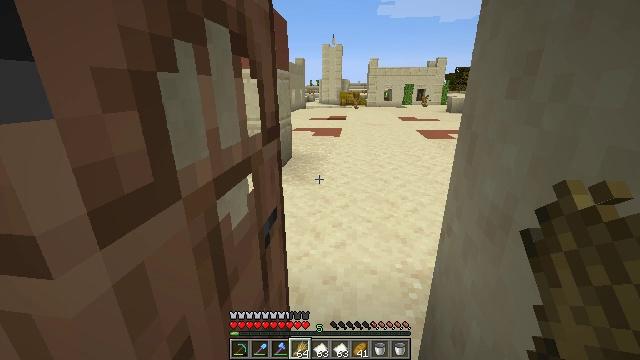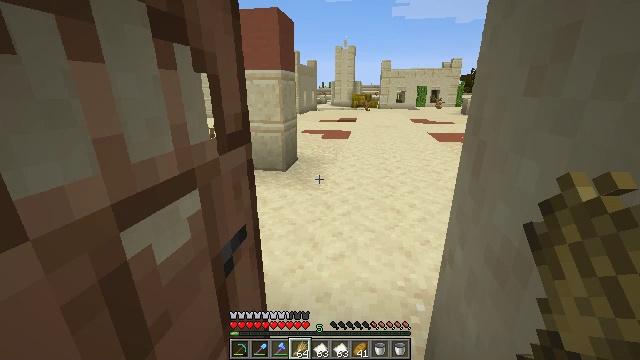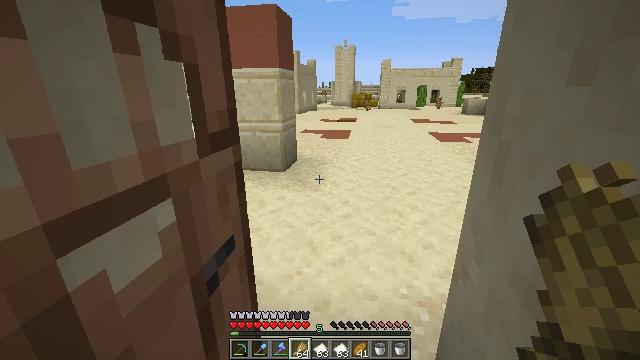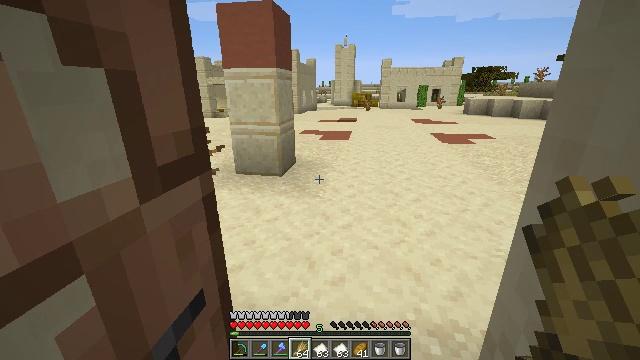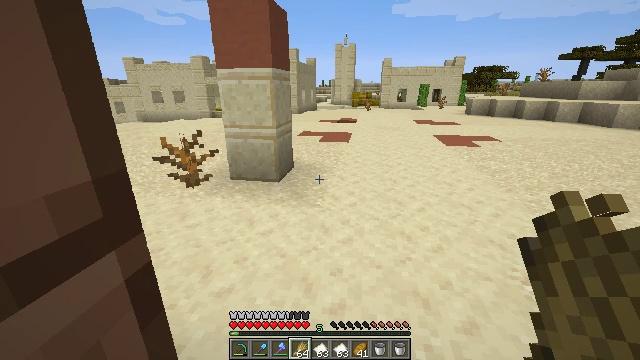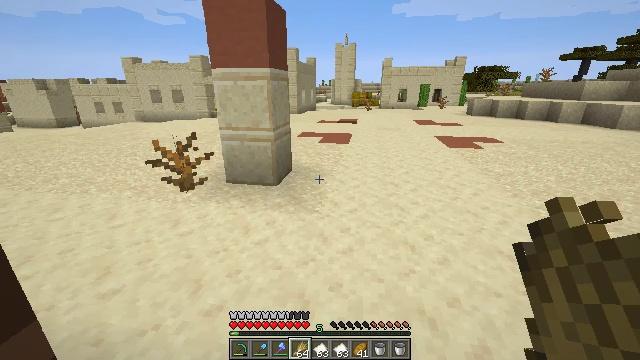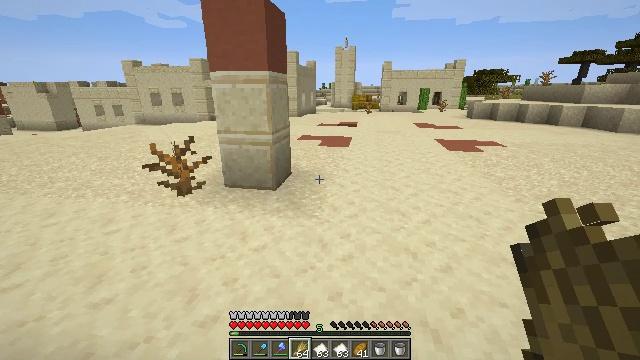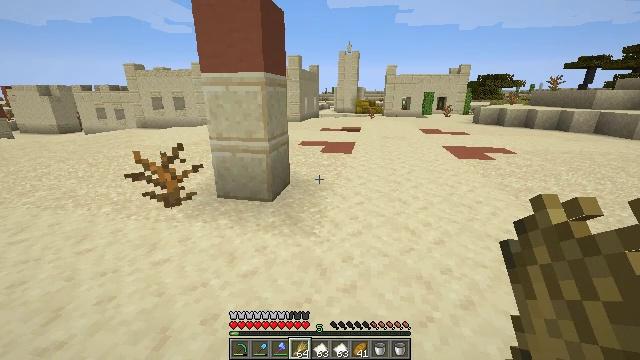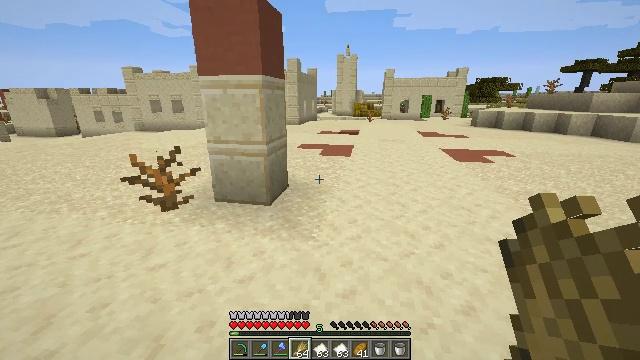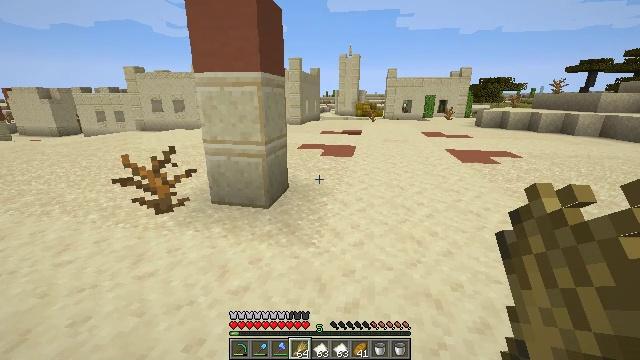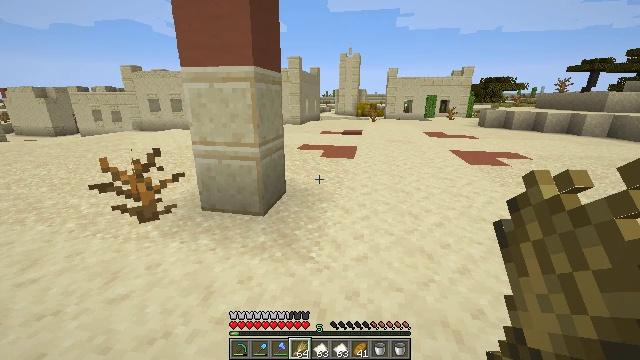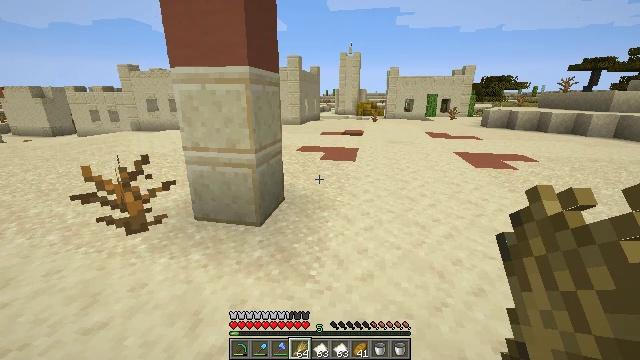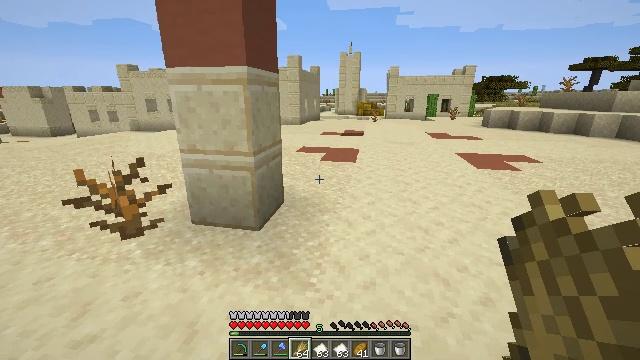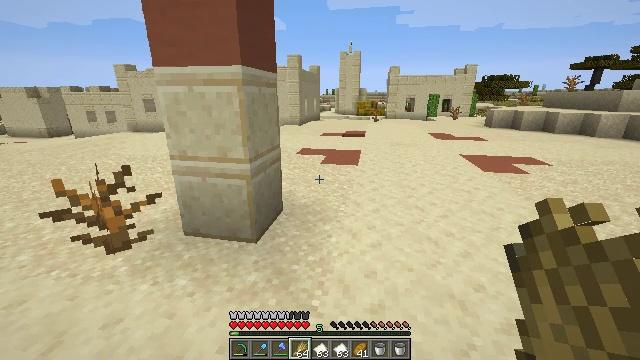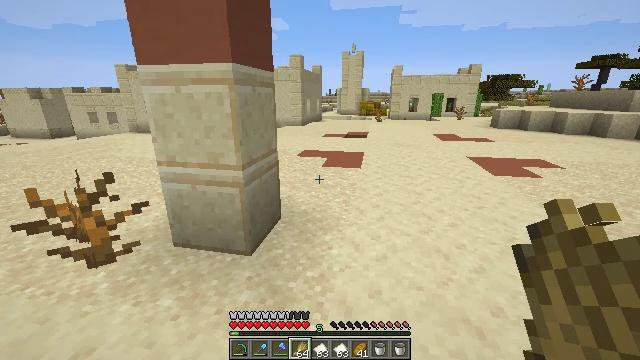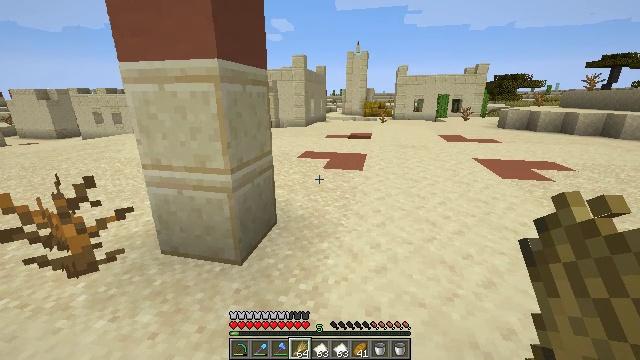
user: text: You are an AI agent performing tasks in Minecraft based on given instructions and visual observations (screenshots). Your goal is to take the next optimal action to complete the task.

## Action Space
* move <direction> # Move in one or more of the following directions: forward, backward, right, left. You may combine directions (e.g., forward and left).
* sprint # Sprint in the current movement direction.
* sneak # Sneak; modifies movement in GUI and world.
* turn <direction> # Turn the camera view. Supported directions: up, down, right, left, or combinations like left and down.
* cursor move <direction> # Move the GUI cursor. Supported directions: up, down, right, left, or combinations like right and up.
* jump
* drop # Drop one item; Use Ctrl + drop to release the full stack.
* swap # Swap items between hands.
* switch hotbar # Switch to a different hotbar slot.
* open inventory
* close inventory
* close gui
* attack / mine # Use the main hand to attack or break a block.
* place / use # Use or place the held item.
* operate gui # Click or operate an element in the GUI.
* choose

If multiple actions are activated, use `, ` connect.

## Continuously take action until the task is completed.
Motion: motion action
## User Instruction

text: Break the smooth sandstone to collect it.
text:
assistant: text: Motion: move forward, turn left
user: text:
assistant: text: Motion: move forward
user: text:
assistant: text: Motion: move forward
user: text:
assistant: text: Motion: move forward
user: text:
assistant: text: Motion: move forward
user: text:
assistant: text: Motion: move forward
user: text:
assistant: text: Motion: move forward
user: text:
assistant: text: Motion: move forward
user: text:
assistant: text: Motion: move forward
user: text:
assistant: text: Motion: move forward
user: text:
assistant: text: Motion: move forward
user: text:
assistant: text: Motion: move forward
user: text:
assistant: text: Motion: move forward
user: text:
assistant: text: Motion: move forward and move right
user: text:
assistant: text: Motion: move forward and move right, turn left
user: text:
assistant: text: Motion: move forward and move right, turn right
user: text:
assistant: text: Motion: move forward and move right, turn right
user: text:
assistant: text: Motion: move forward and move right, turn right
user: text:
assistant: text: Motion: move forward and move right, turn right
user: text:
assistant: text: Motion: move forward, turn right
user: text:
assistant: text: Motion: move forward
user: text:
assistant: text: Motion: move forward
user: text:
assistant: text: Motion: move forward
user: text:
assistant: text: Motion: move forward
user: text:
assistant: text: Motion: move forward
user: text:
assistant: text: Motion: move forward
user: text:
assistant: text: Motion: move forward
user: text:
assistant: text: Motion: move forward
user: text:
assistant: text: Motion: move forward
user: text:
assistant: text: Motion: move forward